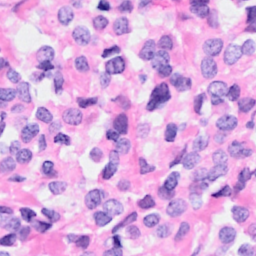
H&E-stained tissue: Breast